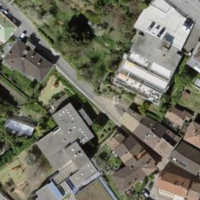
EUNIS habitat code: 54
Species observed at this site:
Phalacrocorax carbo
Podiceps cristatus
Cygnus olor
Anas platyrhynchos
Streptopelia decaocto
Corvus cornix
Columba livia
Passer domesticus